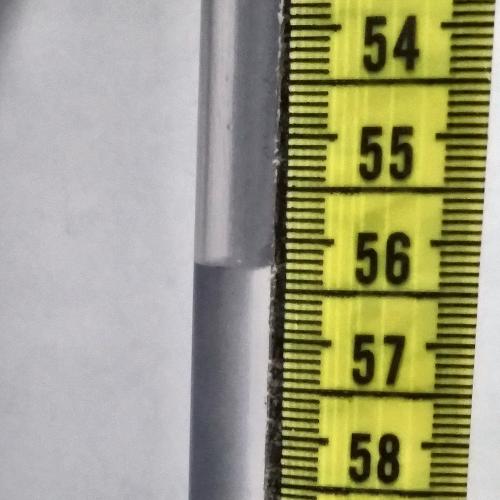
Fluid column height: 56.3 cm